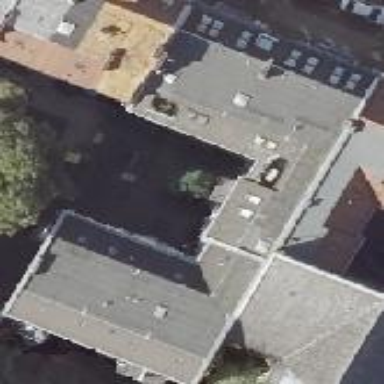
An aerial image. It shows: Residential building with distinctive double saltbox roof shape.